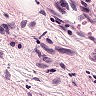
Metastatic tissue present: no